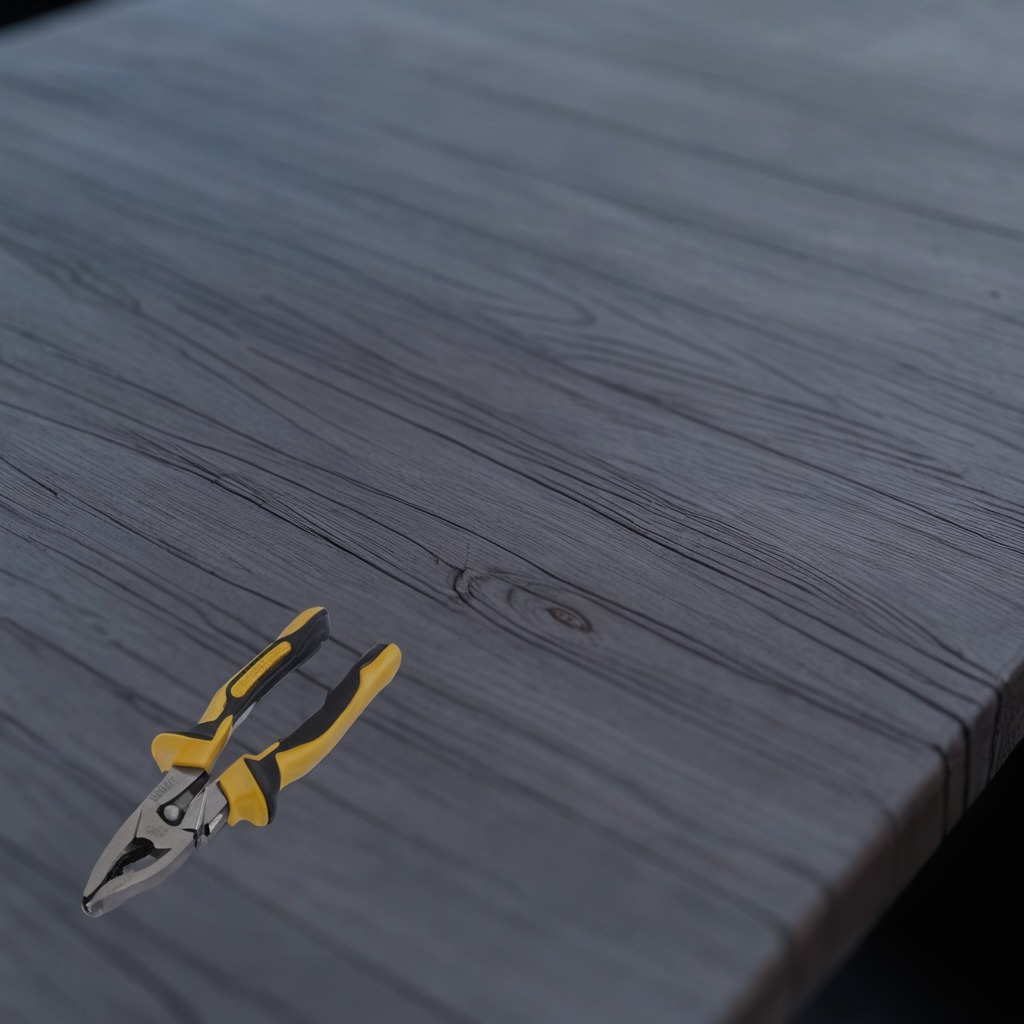
A plier is lying on a table with faint burn marks in a small garage at twilight.